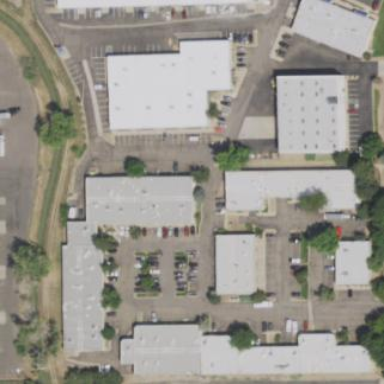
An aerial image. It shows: Commercial building.